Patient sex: M
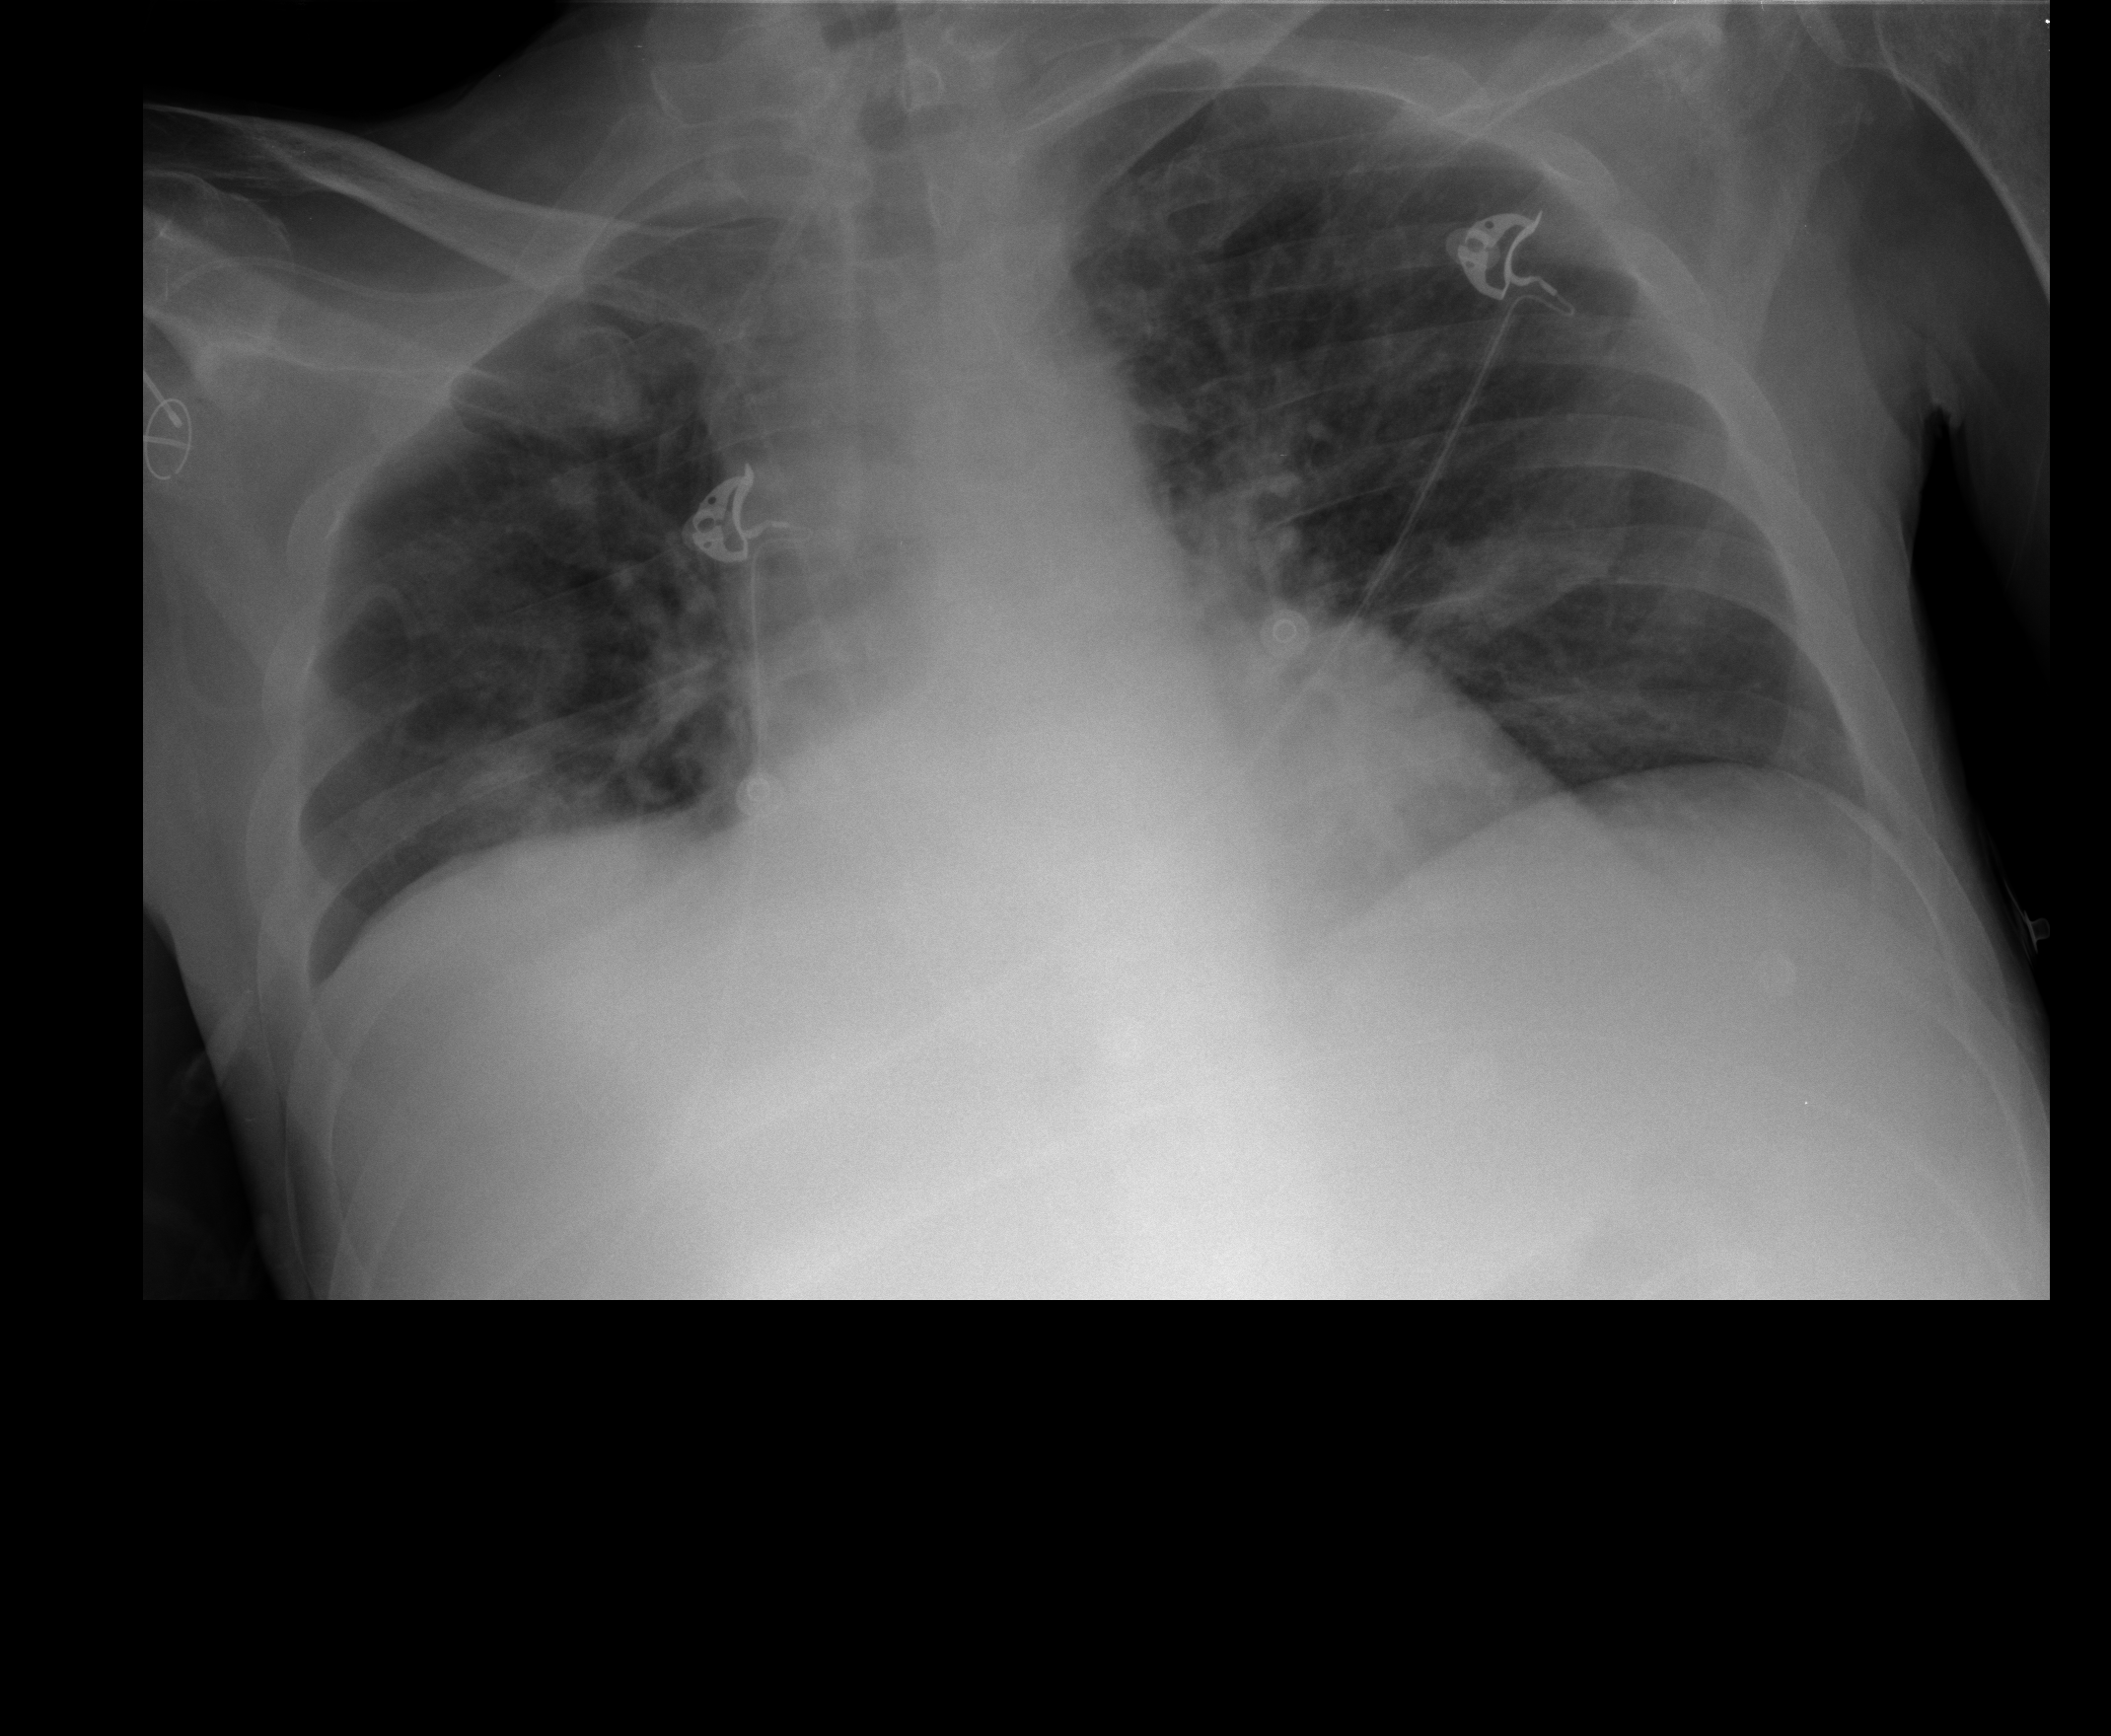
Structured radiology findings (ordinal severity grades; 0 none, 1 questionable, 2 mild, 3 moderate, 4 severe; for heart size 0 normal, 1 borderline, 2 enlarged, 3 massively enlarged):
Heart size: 0
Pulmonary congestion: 0
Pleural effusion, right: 0
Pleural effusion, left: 0
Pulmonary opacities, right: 0
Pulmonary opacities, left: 0
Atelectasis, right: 0
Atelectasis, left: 2